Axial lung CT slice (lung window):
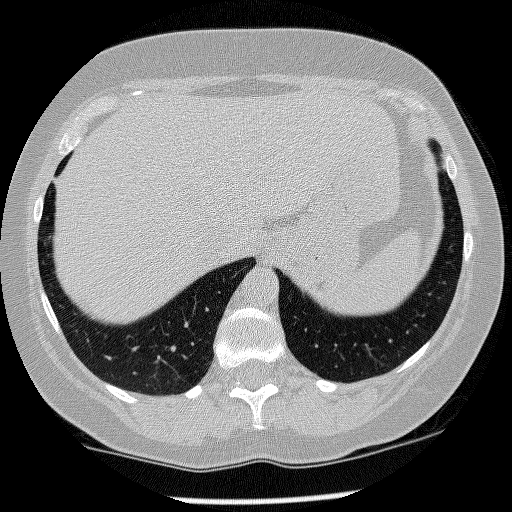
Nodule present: no